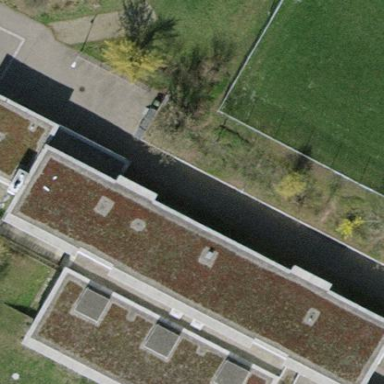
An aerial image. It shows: School building.